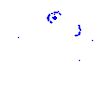
Particle: proton